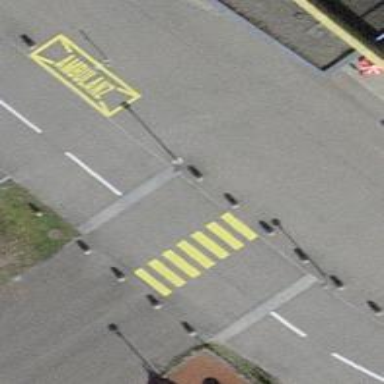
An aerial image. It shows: Uncontrolled zebra crossing with yellow markings on the road.